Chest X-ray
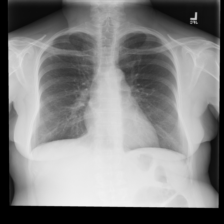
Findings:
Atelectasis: negative
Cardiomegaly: negative
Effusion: negative
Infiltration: negative
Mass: negative
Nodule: negative
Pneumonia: negative
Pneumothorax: negative
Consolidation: negative
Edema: negative
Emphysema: negative
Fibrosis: negative
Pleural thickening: negative
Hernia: negative